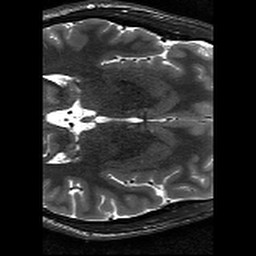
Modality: T2w
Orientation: axial
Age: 21
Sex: male
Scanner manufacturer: siemens
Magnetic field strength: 3 T
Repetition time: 11.39 s
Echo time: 0.09 s